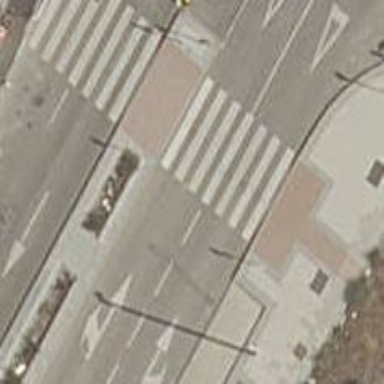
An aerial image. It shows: Uncontrolled zebra crossing on the road.